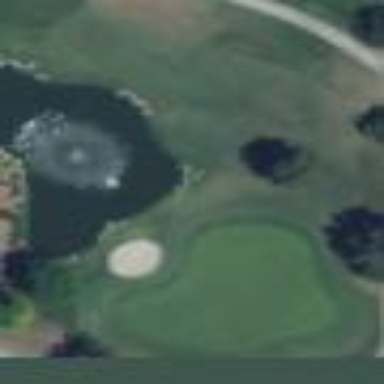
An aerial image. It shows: Grassy area designated as golf fairway.